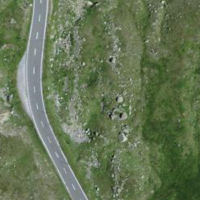
EUNIS habitat code: 31
Species observed at this site:
Oxyria digyna